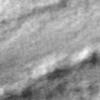
Label: change